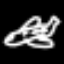
Label: airplane